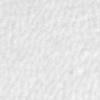
Label: no_change